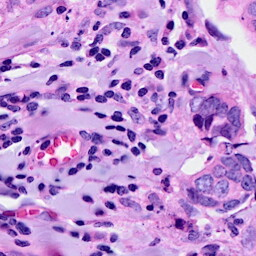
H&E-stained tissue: Breast